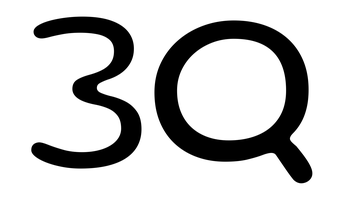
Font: Gluten_Light